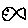
Label: fish